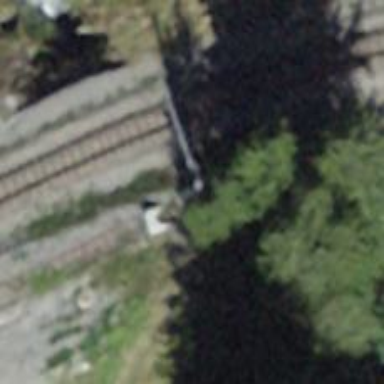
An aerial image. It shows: Railway buffer stop.